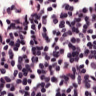
Metastatic tissue present: no